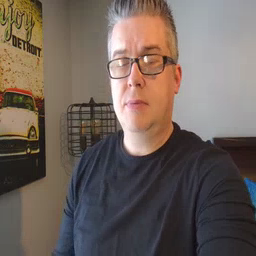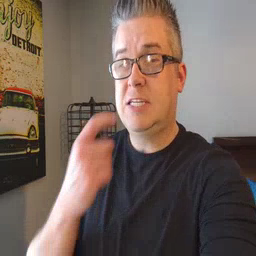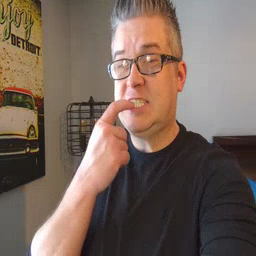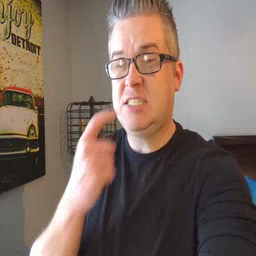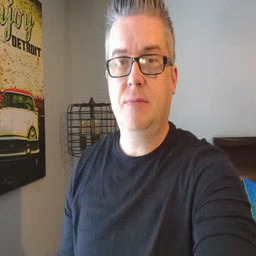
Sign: glasswindow